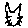
Label: cat